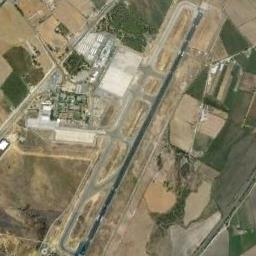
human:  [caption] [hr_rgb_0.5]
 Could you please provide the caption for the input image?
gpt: An airport with some parallel runways and open areas on the farmland .

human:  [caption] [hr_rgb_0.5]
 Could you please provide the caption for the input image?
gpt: There is an airport in the middle of the field .

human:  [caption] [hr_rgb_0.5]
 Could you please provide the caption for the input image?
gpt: There are two crossing runways here .

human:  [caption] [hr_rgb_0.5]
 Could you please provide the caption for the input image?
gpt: An airport with a runway and many buildings is surrounded by a brown and green farmland .

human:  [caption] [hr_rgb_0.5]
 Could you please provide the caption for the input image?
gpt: The road is straight and long at the airport .